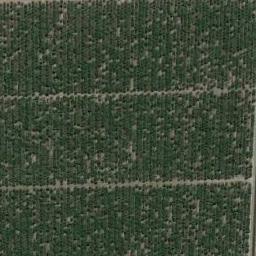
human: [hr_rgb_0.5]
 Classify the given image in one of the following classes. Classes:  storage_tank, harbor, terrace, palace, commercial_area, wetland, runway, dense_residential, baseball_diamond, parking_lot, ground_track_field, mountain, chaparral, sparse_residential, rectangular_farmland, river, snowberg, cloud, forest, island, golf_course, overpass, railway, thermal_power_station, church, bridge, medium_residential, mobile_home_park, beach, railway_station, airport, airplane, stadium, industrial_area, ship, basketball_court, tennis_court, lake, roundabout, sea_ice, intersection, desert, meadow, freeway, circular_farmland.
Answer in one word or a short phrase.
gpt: rectangular_farmland